Question: I know that there are several similar questions such as <URL> does not work.
sample code:
'''
#! /usr/bin/env python
import numpy
from scipy.optimize import curve_fit
import matplotlib.pyplot as plt
def gaussFunction(x, A, mu, sigma):
return A*numpy.exp(-(x-mu)**2/(2.*sigma**2))
x_points = [4245.428, 4245.4378, 4245.4477, 4245.4575, 4245.4673, 4245.4772, 4245.487, 4245.4968, 4245.5066, 4245.5165, 4245.5263, 4245.5361, 4245.546, 4245.5558, 4245.5656, 4245.5755, 4245.5853, 4245.5951, 4245.605, 4245.6148, 4245.6246, 4245.6345, 4245.6443, 4245.6541, 4245.6639, 4245.6738, 4245.6836, 4245.6934, 4245.7033, 4245.7131, 4245.7229, 4245.7328, 4245.7426, 4245.7524, 4245.7623, 4245.7721, 4245.7819, 4245.7918, 4245.8016, 4245.8114, 4245.8213, 4245.8311, 4245.8409, 4245.8508, 4245.8606, 4245.8704, 4245.8803, 4245.8901, 4245.8999, 4245.9097, 4245.9196, 4245.9294, 4245.9392, 4245.9491, 4245.9589, 4245.9687, 4245.9786, 4245.9884, 4245.9982, 4246.0081, 4246.0179, 4246.0277, 4246.0376, 4246.0474, 4246.0572, 4246.0671, 4246.0769, 4246.0867, 4246.0966, 4246.1064, 4246.1162, 4246.1261, 4246.1359, 4246.1457, 4246.1556, 4246.1654, 4246.1752, 4246.1851, 4246.1949, 4246.2047, 4246.2146]
y_points = [978845.0, <PHONE>.0, <PHONE>.0, <PHONE>.0, <PHONE>.0, <PHONE>.0, <PHONE>.0, 977347.0, 866444.0, 759457.0, 693284.0, 679772.0, 696896.0, 706494.0, 668272.0, 555221.0, 374547.0, 189968.0, 161754.0, 216483.0, 181937.0, 73967.0, 146627.0, 263495.0, 284992.0, 240291.0, 327541.0, 555690.0, 758847.0, 848035.0, 800159.0, 645769.0, 444412.0, 249627.0, 125078.0, 254856.0, 498501.0, 757049.0, 977861.0, <PHONE>.0, <PHONE>.0, <PHONE>.0, <PHONE>.0, <PHONE>.0, <PHONE>.0, <PHONE>.0, <PHONE>.0, 848736.0, 584363.0, 478640.0, 392943.0, 312466.0, 355540.0, 320666.0, 114711.0, 690948.0, <PHONE>.0, <PHONE>.0, <PHONE>.0, <PHONE>.0, <PHONE>.0, <PHONE>.0, <PHONE>.0, <PHONE>.0, <PHONE>.0, <PHONE>.0, <PHONE>.0, <PHONE>.0, <PHONE>.0, <PHONE>.0, <PHONE>.0, 769734.0, 674437.0, 647250.0, 708156.0, 882759.0, 833756.0, 504655.0, 317790.0, 711106.0, <PHONE>.0]
# Try to fit the gaussian
trialX = numpy.linspace(x_points[0],x_points[-1],1000)
coeff, var_matrix = curve_fit(gaussFunction, x_points, y_points)
yEXP = gaussFunction(trialX, *coeff)
# Plot the data (just for visualization)
fig = plt.figure()
ax = fig.add_subplot(111)
plt.plot(x_points, y_points, 'b*')
plt.plot(trialX,yEXP, '--')
plt.show()
'''
The output that it generates:

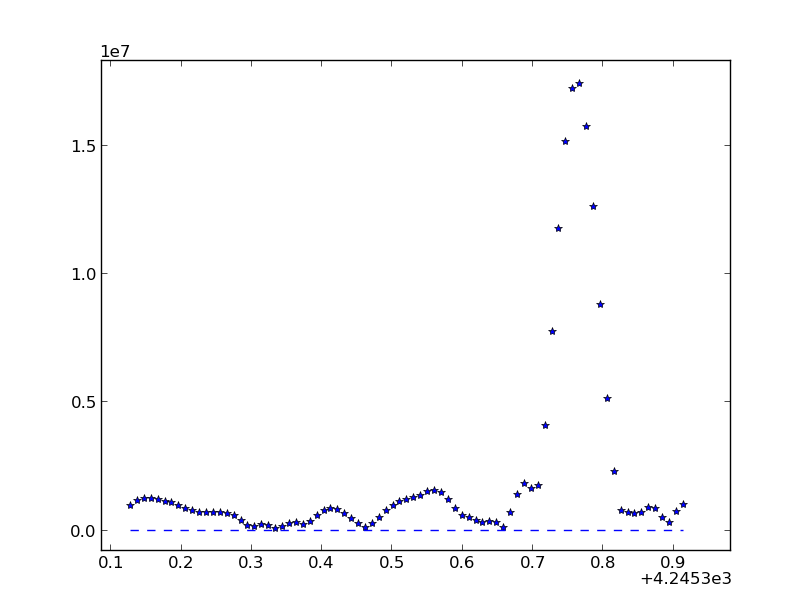
Answer: Without starting parameters they default to 1. Putting in
reasonable p0, it works:
'p0 = [np.max(y_points), x_points[np.argmax(y_points)], 0.1] coeff, var_matrix = curve_fit(gaussFunction, x_points, y_points, p0)'
Leads to: